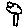
Label: tree